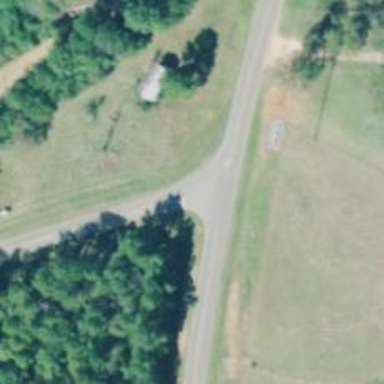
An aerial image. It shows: Stop road.